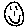
Label: smiley face